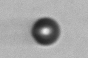
Label: bead